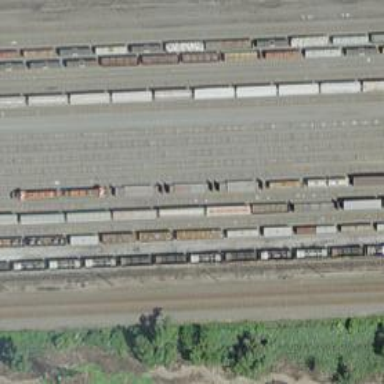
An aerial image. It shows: Abandoned railway siding.